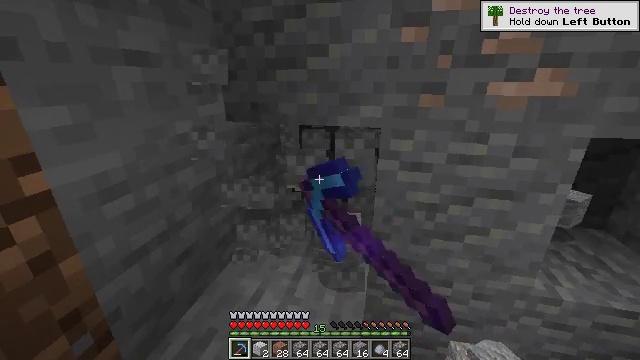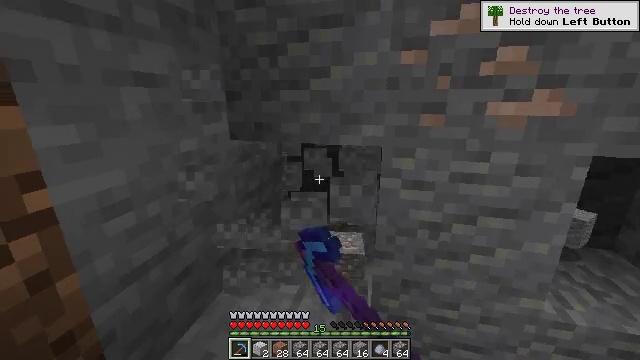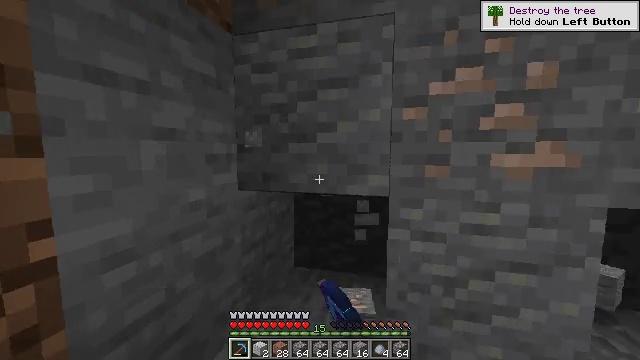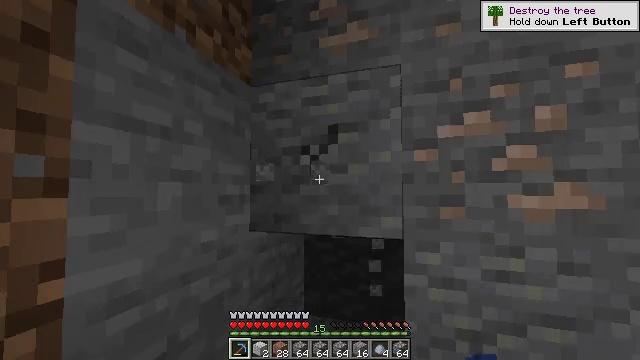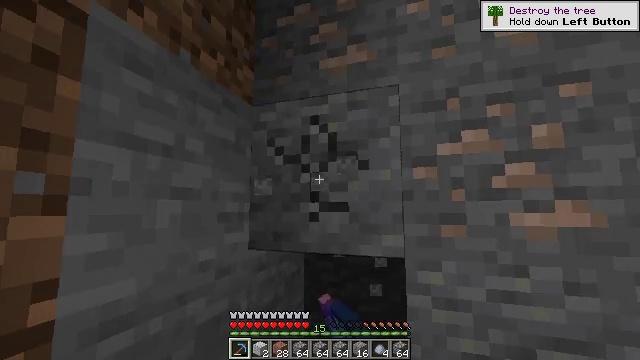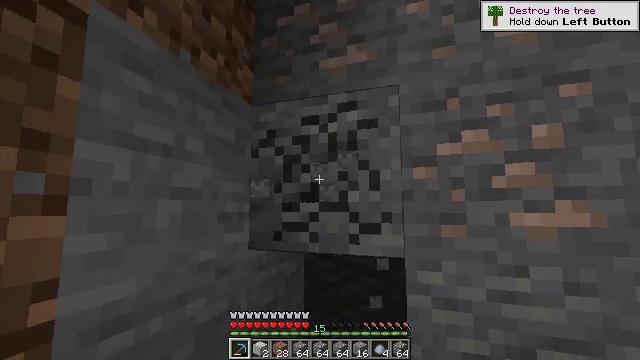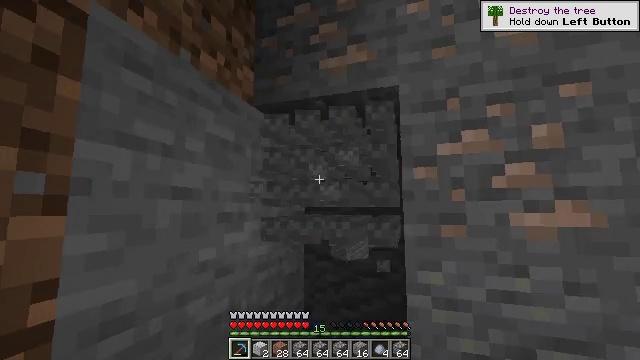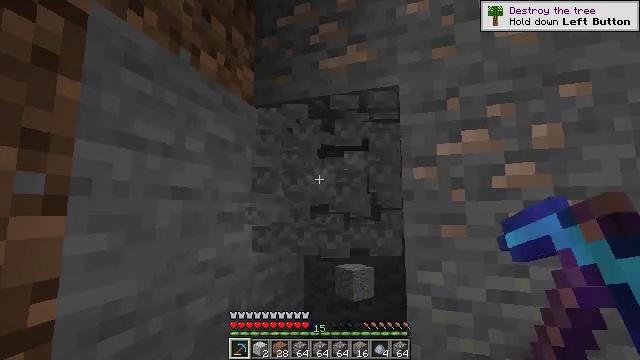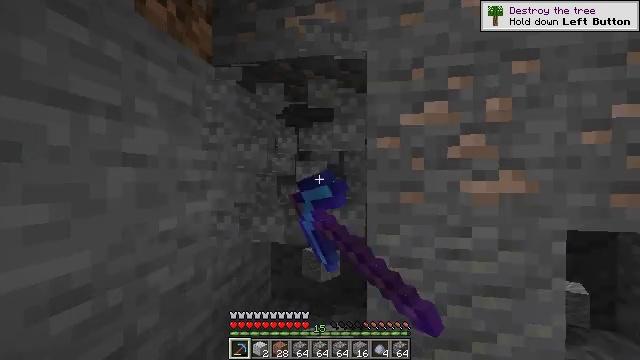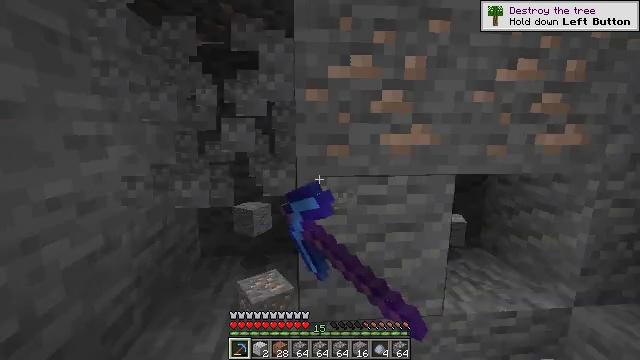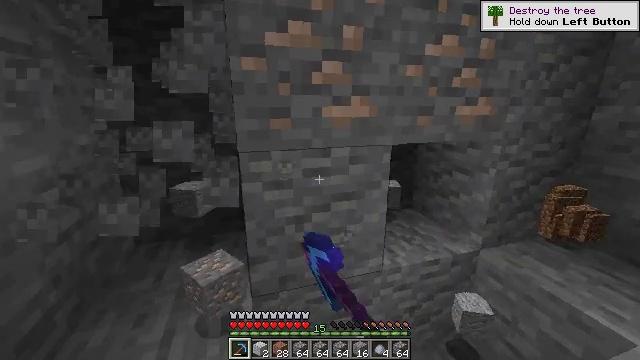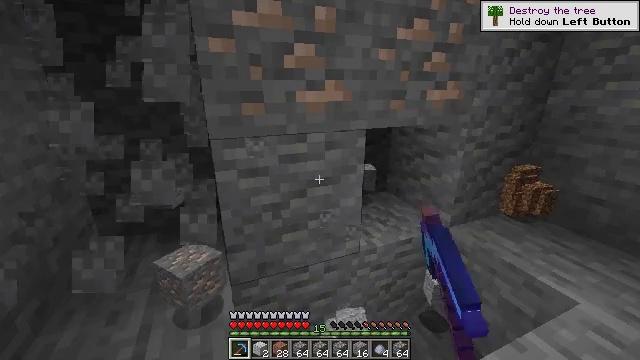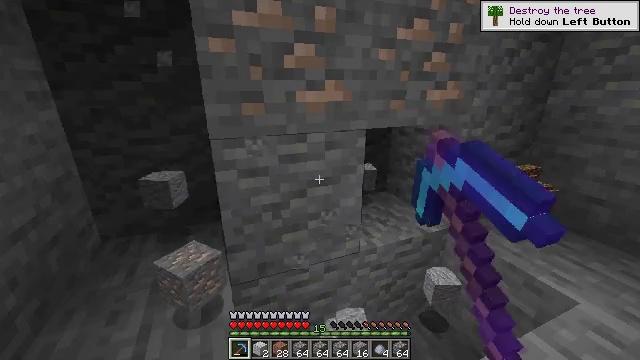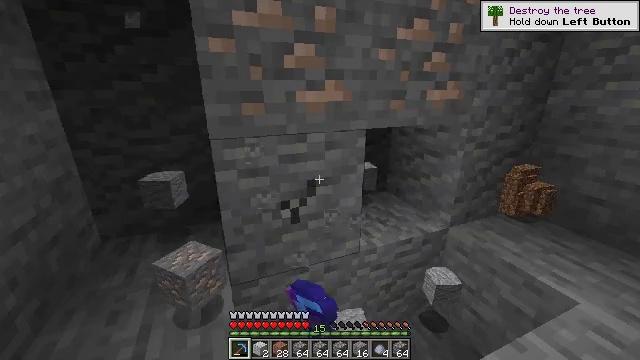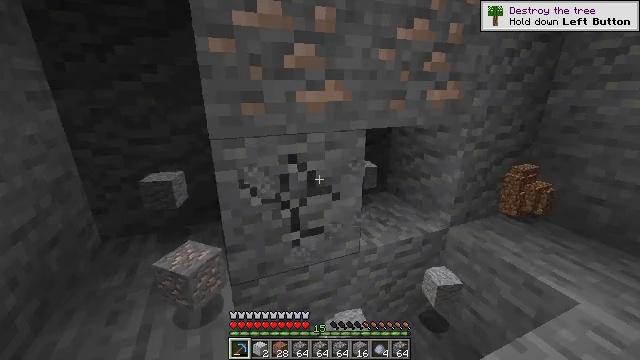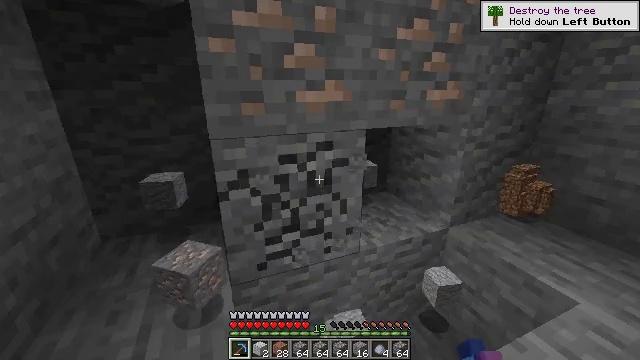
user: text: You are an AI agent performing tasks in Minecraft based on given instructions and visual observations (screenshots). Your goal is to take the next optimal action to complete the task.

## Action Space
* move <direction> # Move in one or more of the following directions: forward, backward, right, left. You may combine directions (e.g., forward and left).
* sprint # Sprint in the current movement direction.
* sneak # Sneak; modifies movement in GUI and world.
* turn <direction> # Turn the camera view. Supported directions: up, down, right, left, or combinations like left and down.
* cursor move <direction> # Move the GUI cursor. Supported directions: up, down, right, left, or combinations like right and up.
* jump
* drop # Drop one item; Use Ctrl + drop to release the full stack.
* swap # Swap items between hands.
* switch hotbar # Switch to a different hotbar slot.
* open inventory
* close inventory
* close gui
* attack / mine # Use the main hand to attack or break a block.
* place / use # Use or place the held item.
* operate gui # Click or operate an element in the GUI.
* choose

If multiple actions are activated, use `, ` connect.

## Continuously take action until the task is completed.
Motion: motion action
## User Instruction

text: Collect andesite by mining it.
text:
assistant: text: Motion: sneak, turn up, attack / mine
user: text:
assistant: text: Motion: sneak, turn left and up, attack / mine
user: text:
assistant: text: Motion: sneak, turn left and up, attack / mine
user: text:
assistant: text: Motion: sneak, turn up, attack / mine
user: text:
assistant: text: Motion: sneak, attack / mine
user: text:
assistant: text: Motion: sneak, attack / mine
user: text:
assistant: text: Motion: sneak, attack / mine
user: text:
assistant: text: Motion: sneak, turn right and down, attack / mine
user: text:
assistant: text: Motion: sneak, turn right and down, attack / mine
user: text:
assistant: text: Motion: sneak, turn right and down, attack / mine
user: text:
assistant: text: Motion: sneak, turn right and down, attack / mine
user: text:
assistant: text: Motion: sneak, attack / mine
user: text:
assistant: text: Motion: sneak, attack / mine
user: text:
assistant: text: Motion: sneak, attack / mine
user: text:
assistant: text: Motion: sneak, attack / mine
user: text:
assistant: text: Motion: sneak, attack / mine
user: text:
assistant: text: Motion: sneak, turn down, attack / mine
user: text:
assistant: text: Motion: sneak, turn down, attack / mine
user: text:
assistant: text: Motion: move forward, sneak, turn down, attack / mine
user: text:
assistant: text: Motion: move forward, sneak, turn right and down, attack / mine
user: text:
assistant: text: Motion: move forward, sneak, turn down, attack / mine
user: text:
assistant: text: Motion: sneak, attack / mine
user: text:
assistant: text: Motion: sneak, attack / mine
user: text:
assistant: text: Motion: sneak, attack / mine
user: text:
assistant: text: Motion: sneak, attack / mine
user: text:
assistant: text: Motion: sneak, attack / mine
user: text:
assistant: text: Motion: sneak, turn right, attack / mine
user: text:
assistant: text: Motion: sneak, turn right and up, attack / mine
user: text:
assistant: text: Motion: sneak, turn right and up, attack / mine
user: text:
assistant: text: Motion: move forward, sneak, attack / mine